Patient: sex F, age 46
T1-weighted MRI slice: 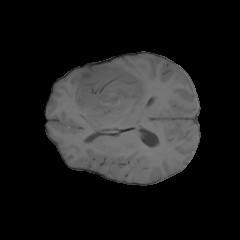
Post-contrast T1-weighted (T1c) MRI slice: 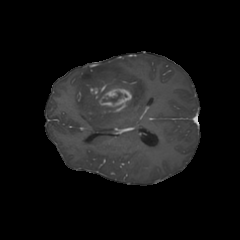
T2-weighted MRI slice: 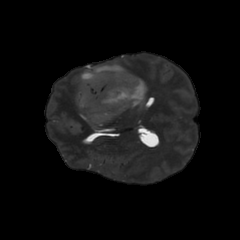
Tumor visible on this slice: yes
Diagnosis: Glioblastoma, IDH-wildtype
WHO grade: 4